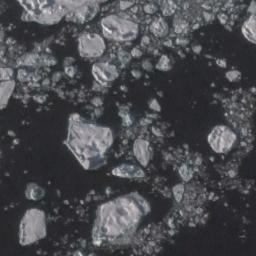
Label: sea_ice